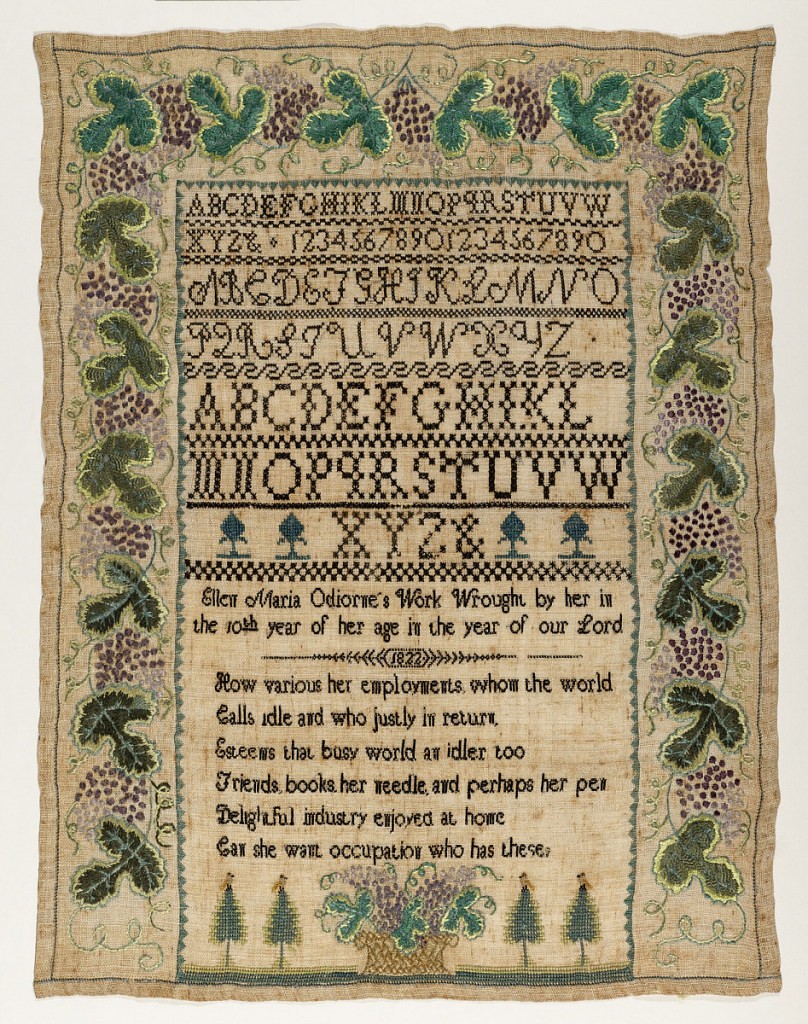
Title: Sampler
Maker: Ellen Maria Odiorne, American, 1812–1845
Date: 1822
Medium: silk embroidery on linen and cotton foundation Technique: embroidered in satin, cross, eyelet and stem stitches on plain weave foundation
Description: Rectangular sampler worked in black, purples and greens on a natural ground. Three alphabets, a set of numerals, a signature and a verse are surrounded on three sides by a wide grapevine border. At the bottom, a basket of grapes and four trees.
The inscription reads: Ellen Maria Odiorne's Work Wrought by her in the 10th year of her age in the year of out Lord 1822

The verse reads:
How various her employment whom the world
Calls idle and who justly in return
Esteems that busy world an idler too
Friends, books, her needle and perhaps her pen
Delightful industry enjoyed at home
Can she want occupation who has these?